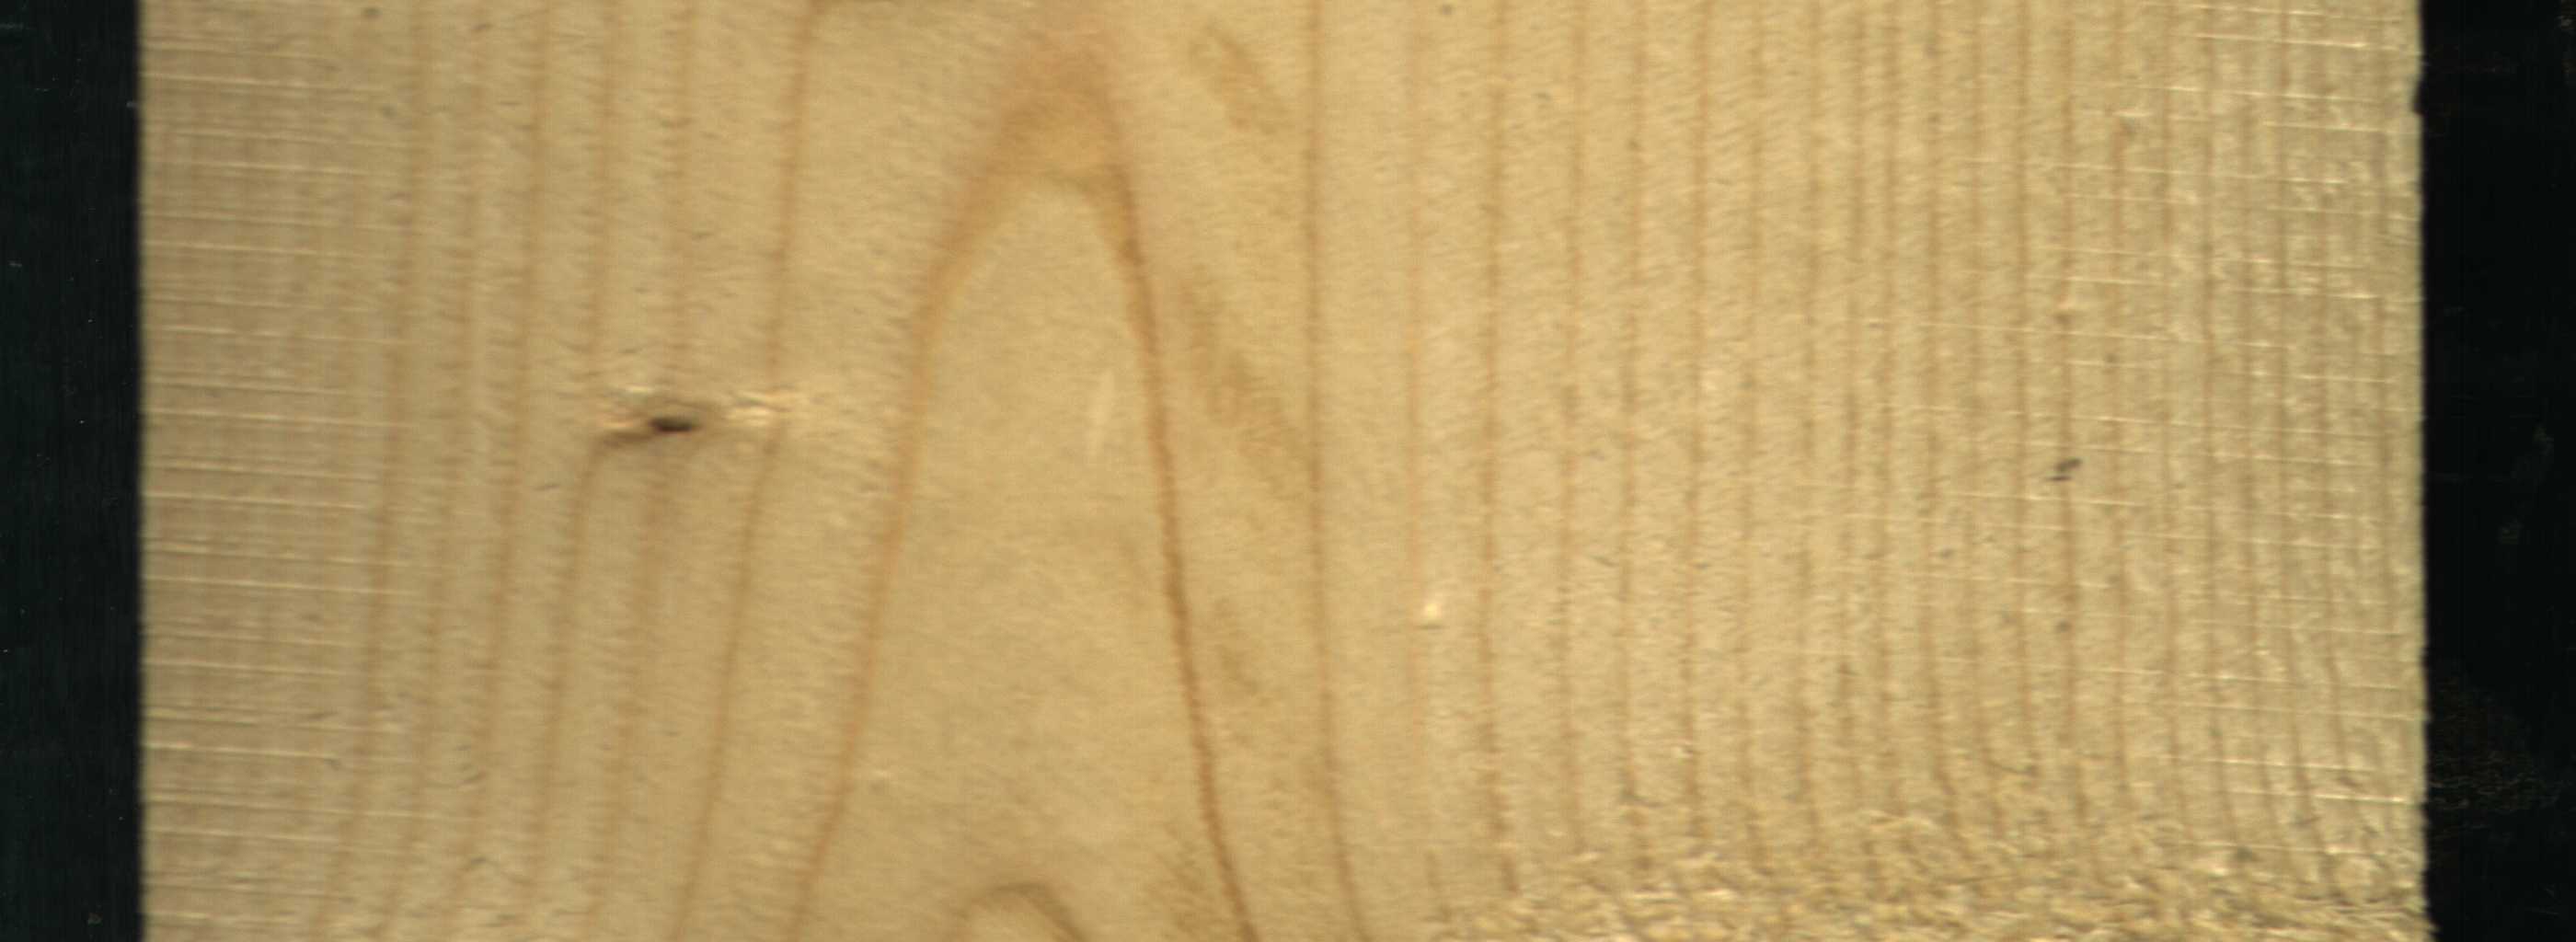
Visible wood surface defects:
Live_Knot